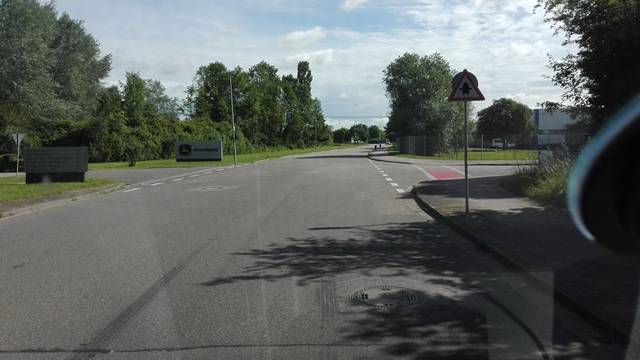
Region: Germany
Coordinates: 49.129, 8.563